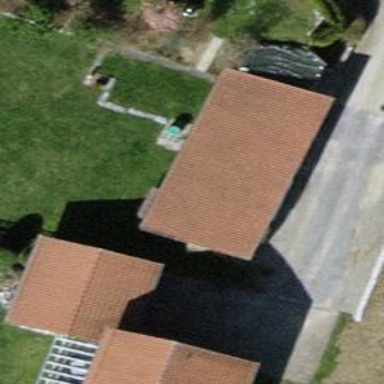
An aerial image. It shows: View of roof of building.